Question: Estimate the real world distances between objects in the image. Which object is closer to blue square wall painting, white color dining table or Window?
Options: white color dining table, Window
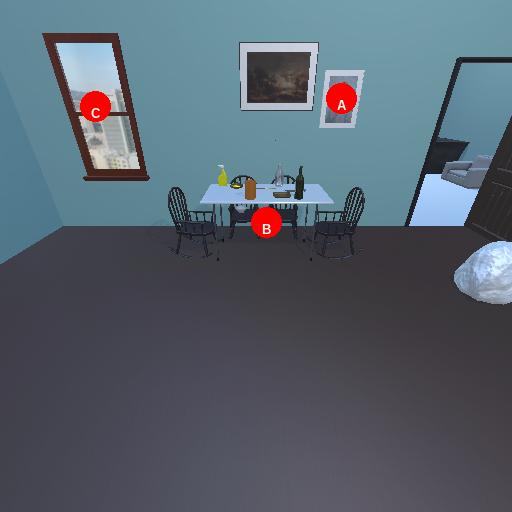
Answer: white color dining table